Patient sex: M
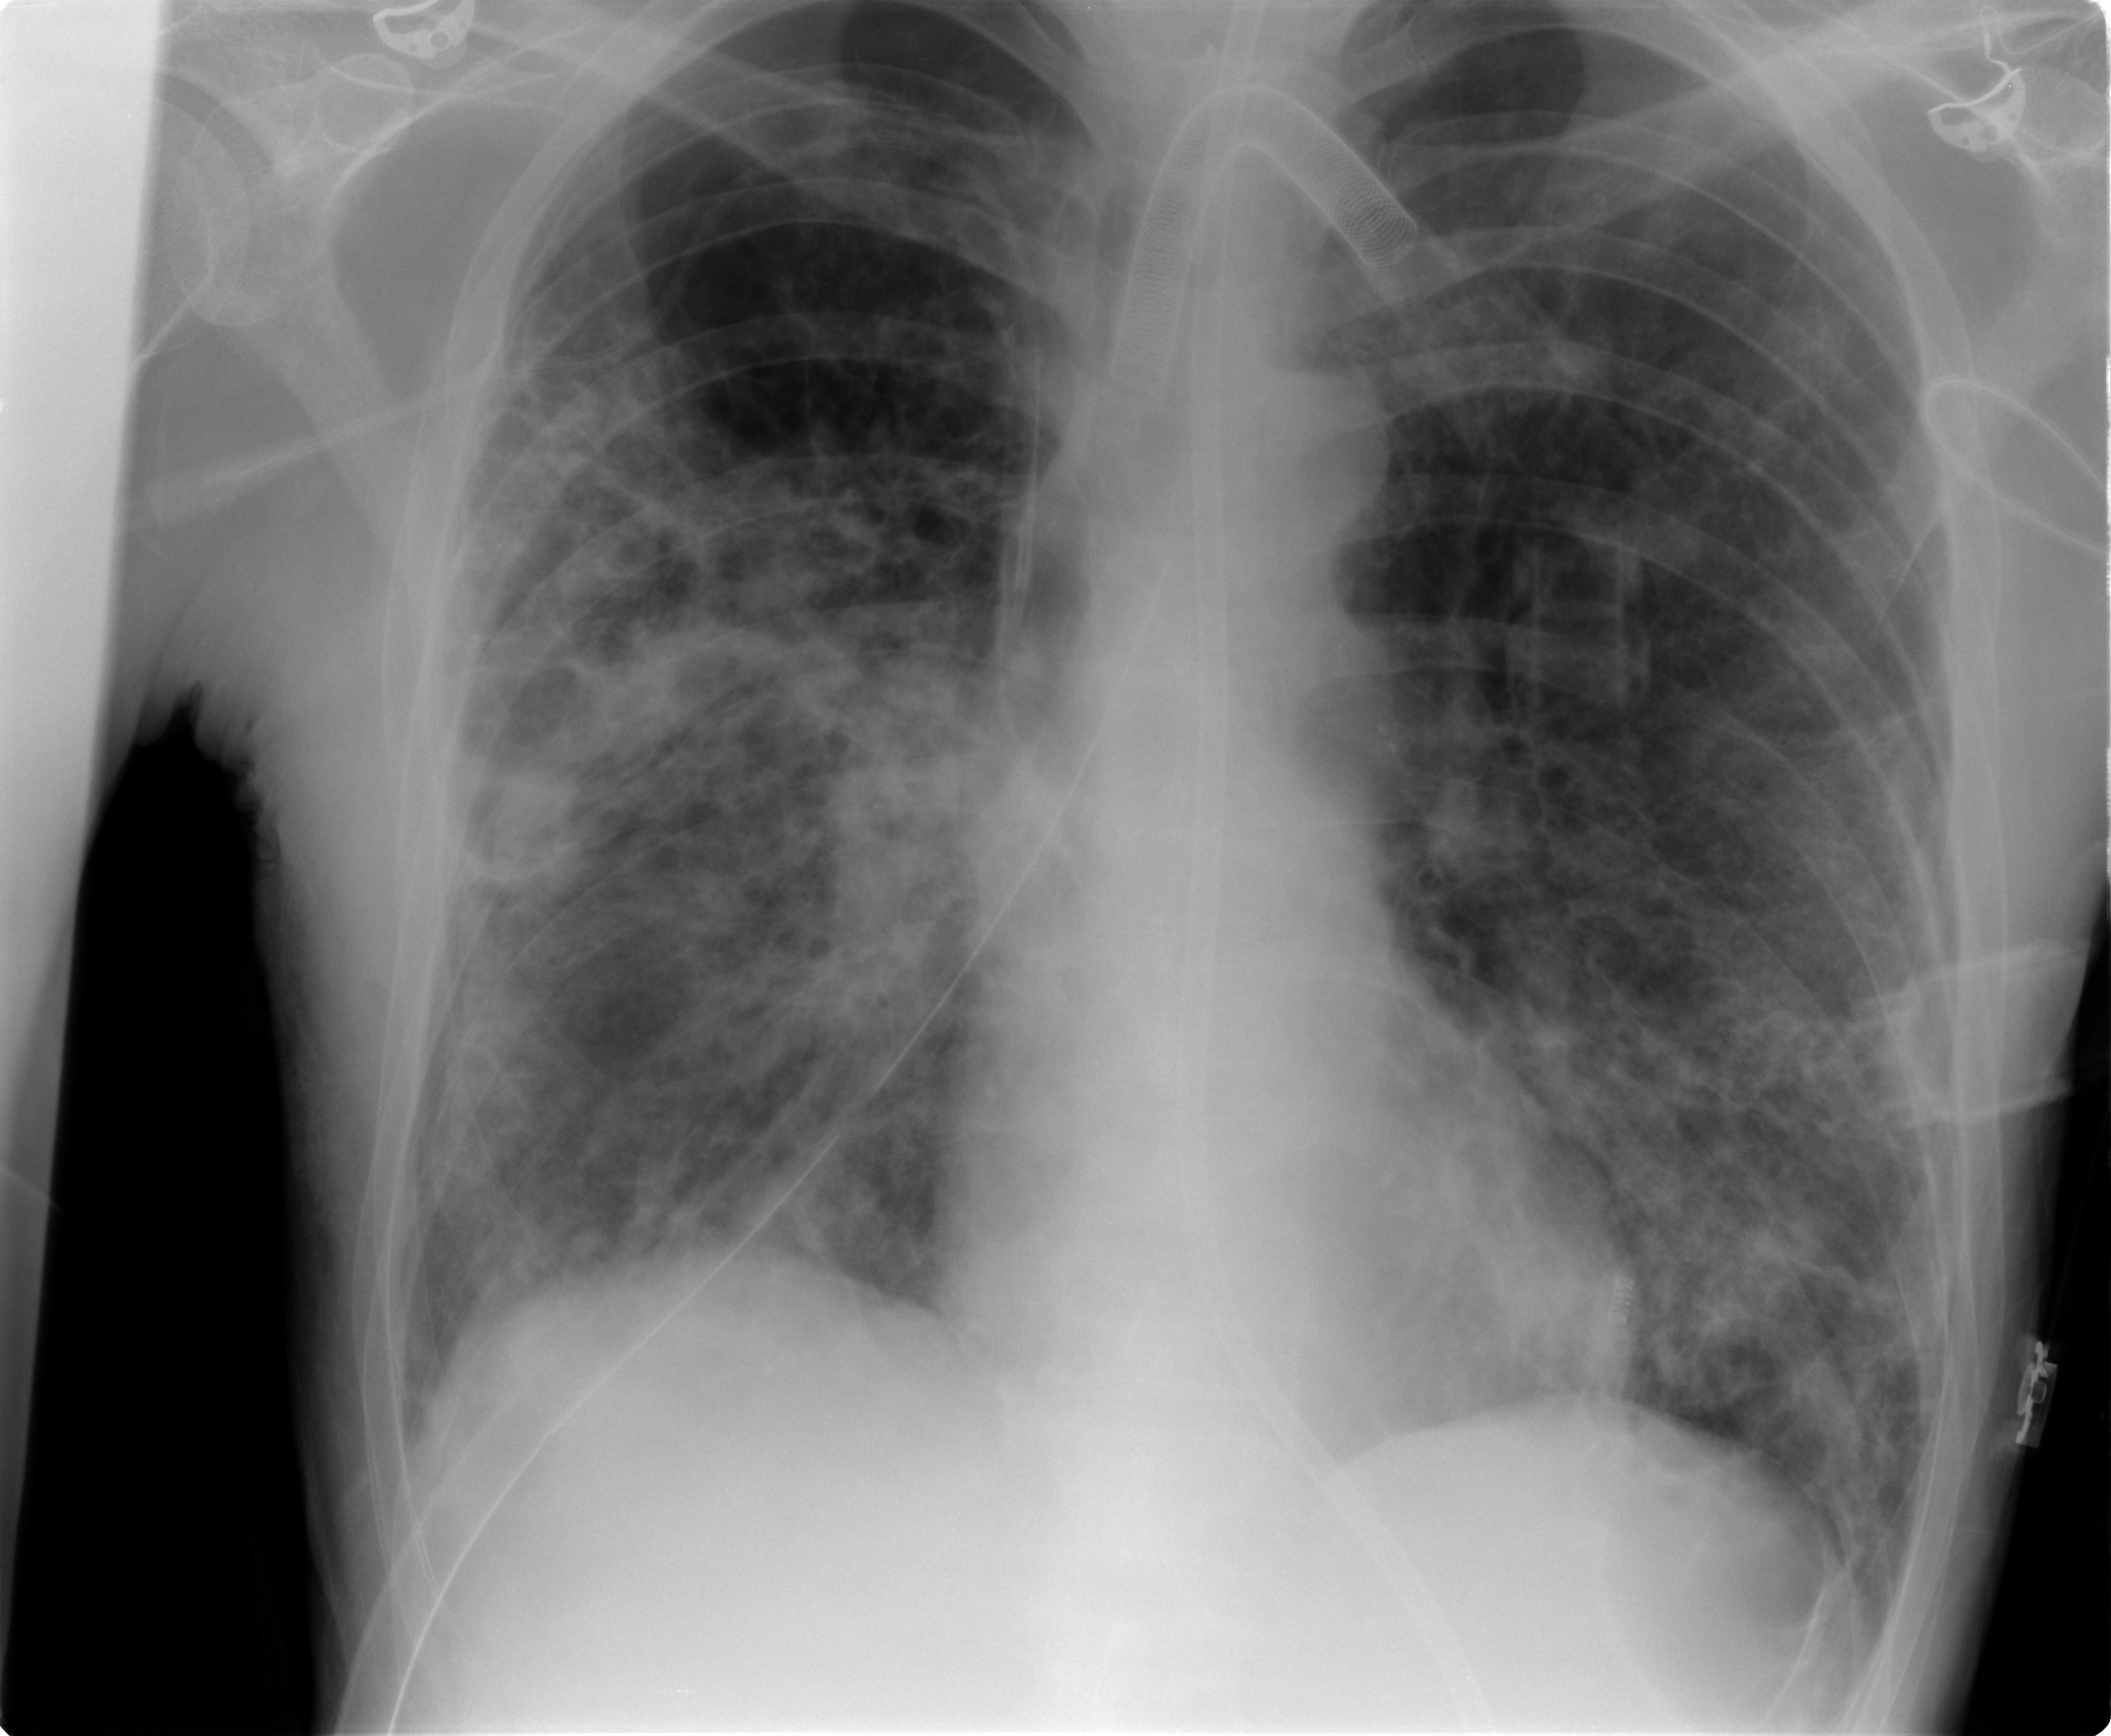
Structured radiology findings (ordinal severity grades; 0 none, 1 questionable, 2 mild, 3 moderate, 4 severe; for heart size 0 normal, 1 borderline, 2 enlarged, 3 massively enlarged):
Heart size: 0
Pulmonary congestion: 0
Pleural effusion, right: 0
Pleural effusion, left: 0
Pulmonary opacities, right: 3
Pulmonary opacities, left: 2
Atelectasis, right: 2
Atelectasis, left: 2